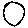
Label: circle